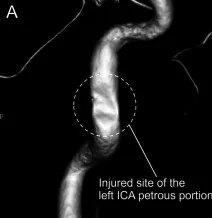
(A) Three-dimensional cerebral angiography of the left internal carotid artery (ICA) immediately after surgery showing no extravasation from the injured site of the left ICA petrous portion.
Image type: radiology (mri)